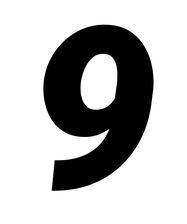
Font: Roboto-Italic_Black_Italic